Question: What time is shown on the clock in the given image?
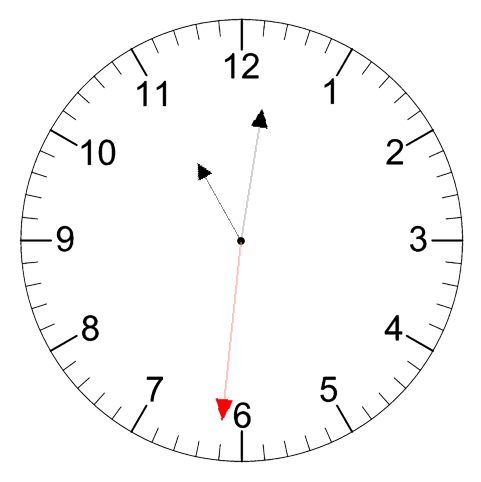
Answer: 11:01:31